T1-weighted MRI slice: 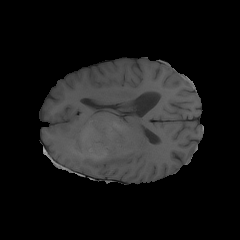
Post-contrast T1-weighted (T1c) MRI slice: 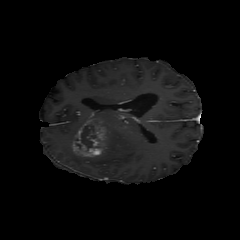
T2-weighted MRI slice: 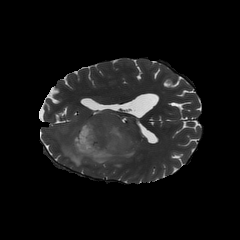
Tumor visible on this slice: yes